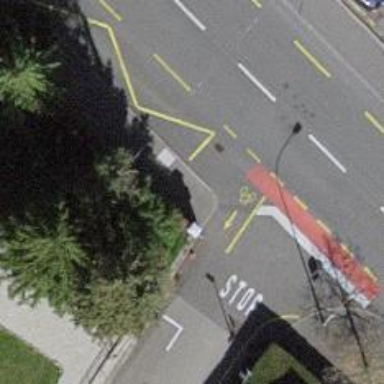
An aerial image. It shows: Asphalt sidewalk leading to platform for public transport.